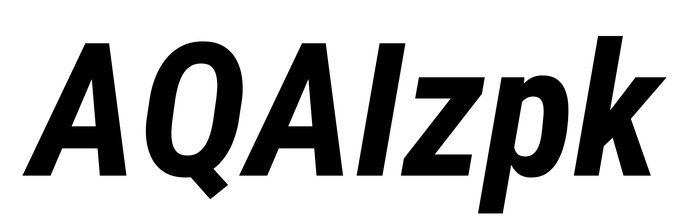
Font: Roboto-Italic_Condensed_Bold_Italic